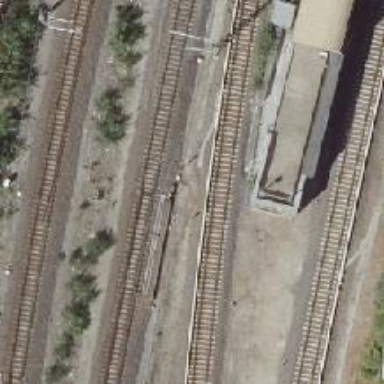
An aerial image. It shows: Railway track with contact lines for electrification.